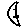
Label: moon